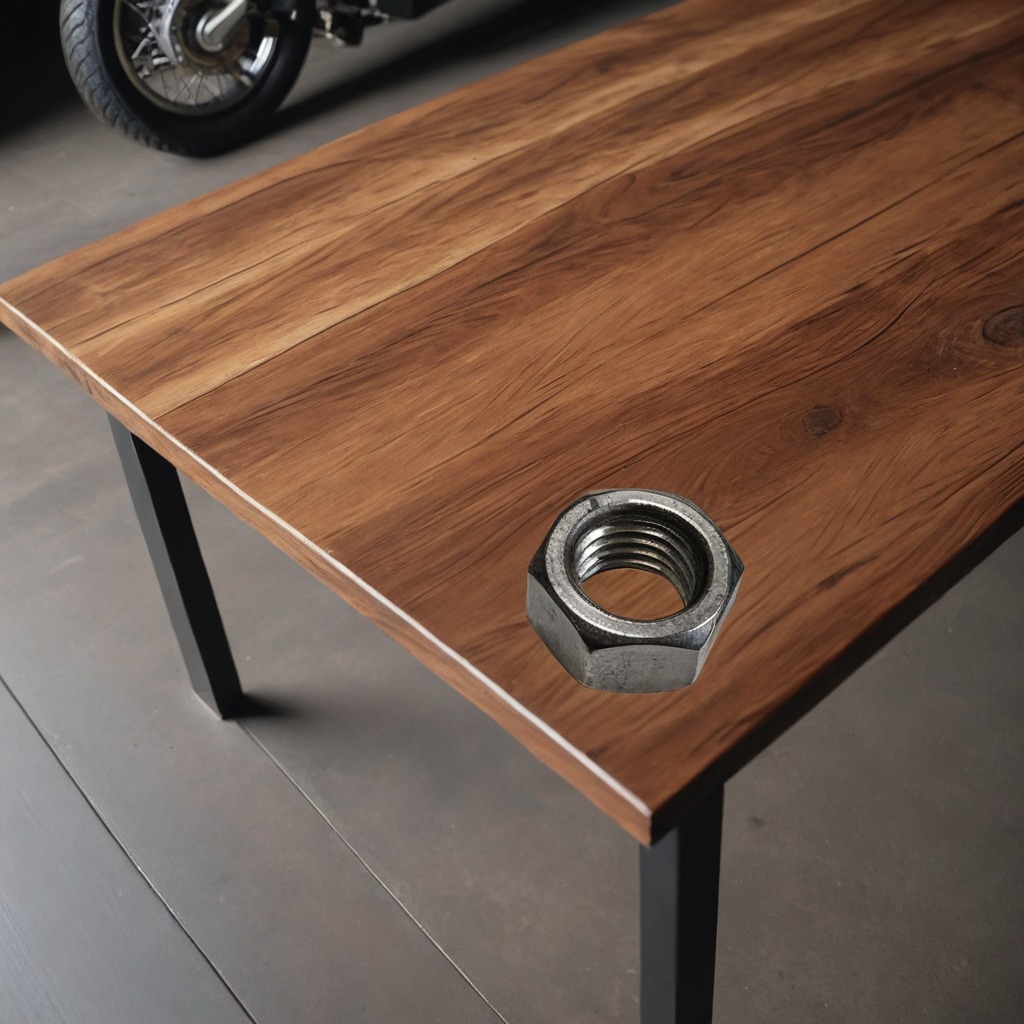
A metal nut is lying on an oil-spilled wooden table in a vintage motorcycle garage.